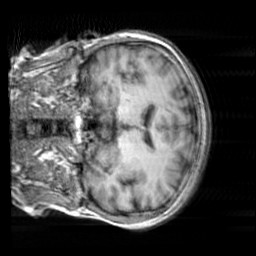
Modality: T1w
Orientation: coronal
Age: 65
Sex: female
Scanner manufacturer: siemens
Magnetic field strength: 3 T
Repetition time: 2.3 s
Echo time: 0.00303 s